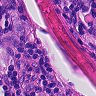
Metastatic tissue present: yes